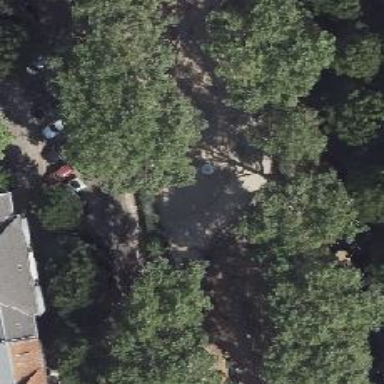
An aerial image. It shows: Playground with basket swing.